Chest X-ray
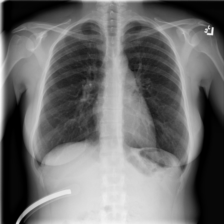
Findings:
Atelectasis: negative
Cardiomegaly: negative
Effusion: negative
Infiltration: negative
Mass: negative
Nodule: negative
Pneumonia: negative
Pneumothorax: negative
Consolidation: negative
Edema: negative
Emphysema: negative
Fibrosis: negative
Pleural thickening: negative
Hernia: negative